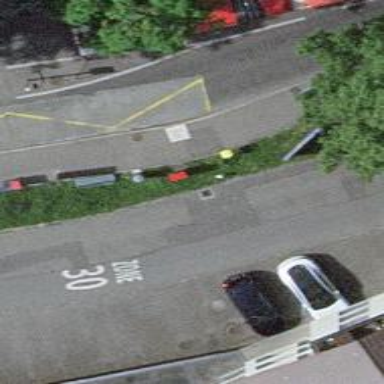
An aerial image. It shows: Post box is visible.